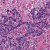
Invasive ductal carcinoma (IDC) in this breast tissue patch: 1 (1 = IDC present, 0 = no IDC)